Question: I have the table data which is displyaed like below, where Dispute Number has a link.

I have generated the html code using the function below
'''
getMessage(result){
for (var j = 0; j < result.invocationResult.resultSet.length; j++) {
var tmp = "<tr>";
var resSet = result.invocationResult.resultSet[j];
for(res in resSet){
if(res=="DISP_NUMBER")
var ab = resSet.DISP_NUMBER;
tmp += "<td><a href="+"#"+" data-role="+" button"+" id="+" button-mainpage" +" onclick="+ " changeToSomePage("+ab+");>"+ab +"</a></td>";
$("#mytable").append(tmp+"</tr>");
'''
When the user clicks on the dispute number link, the below js function gets called.
I am passing the dispute number with the variable 'ab'. When i alert this value in the function changeToSomePage(ab),
it works sometimes, sometimes it giving incorrect number.
'''
function changeToSomePage(ab) {
alert(ab);
$('#pagePort').load("pages/disputedetails.html");
}
'''
Do you see anything wrong with the above code ? Is this the right apporach to retrieve the value from a link & send it to a JS function when clicked ??
Thanks..Johnson
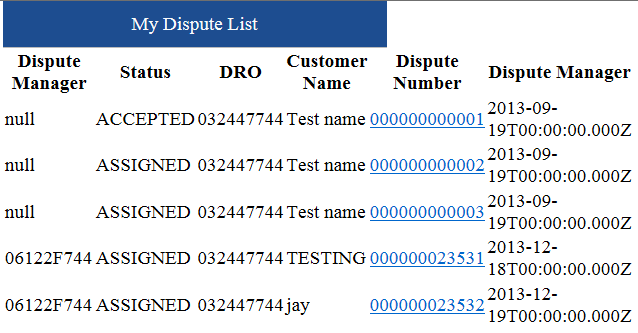
Answer: It looks like 'ab' is a string. You need to wrap it with quotes.
'''
"<td><a href="+"#"+" data-role="+" button"+" id="+" button-mainpage" +" onclick="+ " changeToSomePage(""+ab+"");>"+ab +"</a></td>";
'''
Of course inline handlers are not the best way. You can use event delegation instead: bind single onclick handler on the table itself.
'''
$('#mytable').on('click', '.change-to-some-page', function() {
var num = $(this).data('num');
});
'''
And when generating rows.
'''
tmp += '<td><a href="#" data-role="button" class="change-to-some-page" ' +
'data-num="' + ab + '">' +ab +'</a></td>';
'''